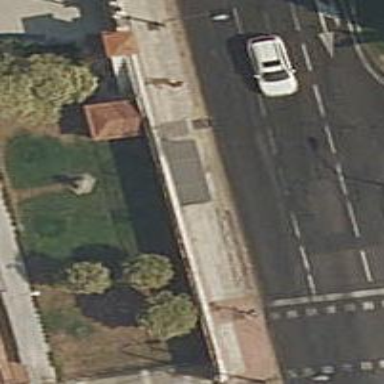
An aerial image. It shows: Bus stop with sheltered platform for public transport.